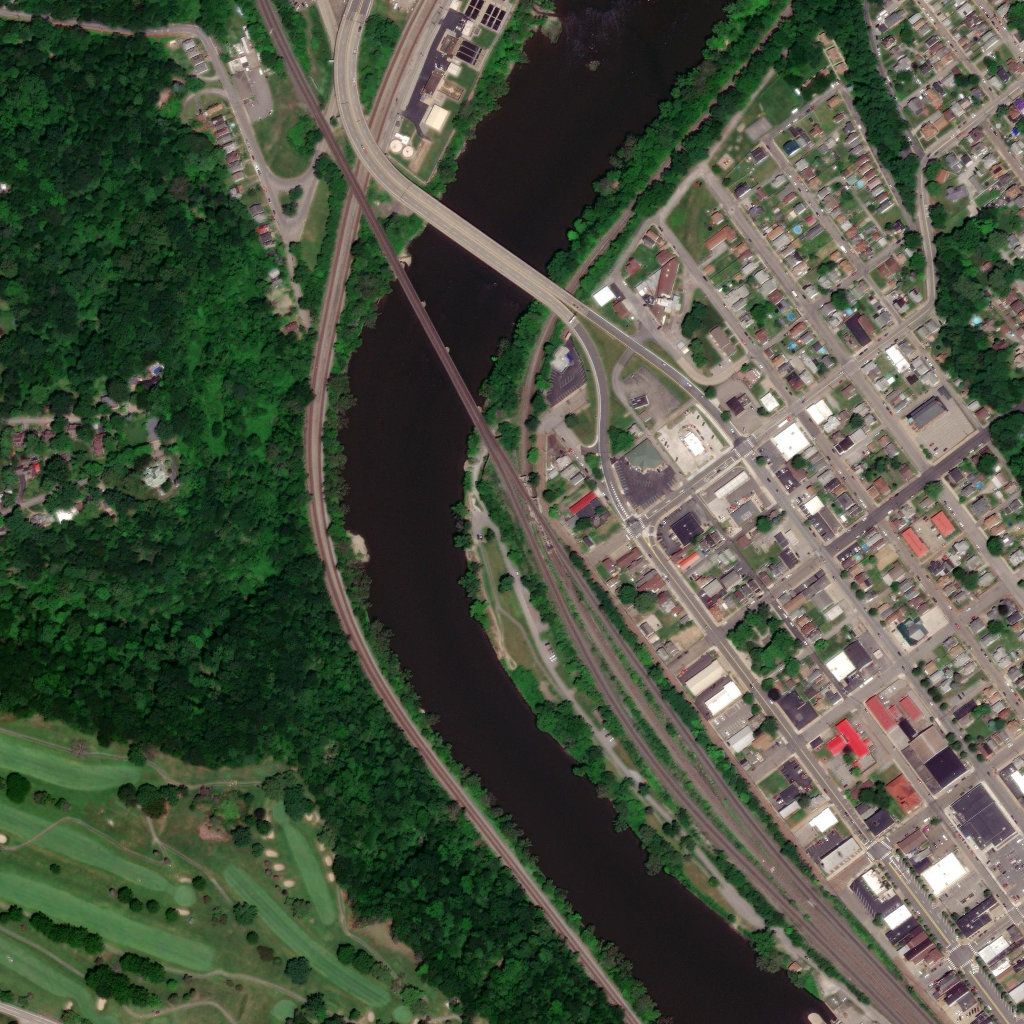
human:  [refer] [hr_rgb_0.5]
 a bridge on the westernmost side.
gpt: <box>[[30, 10, 48, 44, 0]]</box>